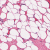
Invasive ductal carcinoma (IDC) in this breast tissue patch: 0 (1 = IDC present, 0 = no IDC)